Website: crate-barrel
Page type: account-dashboard
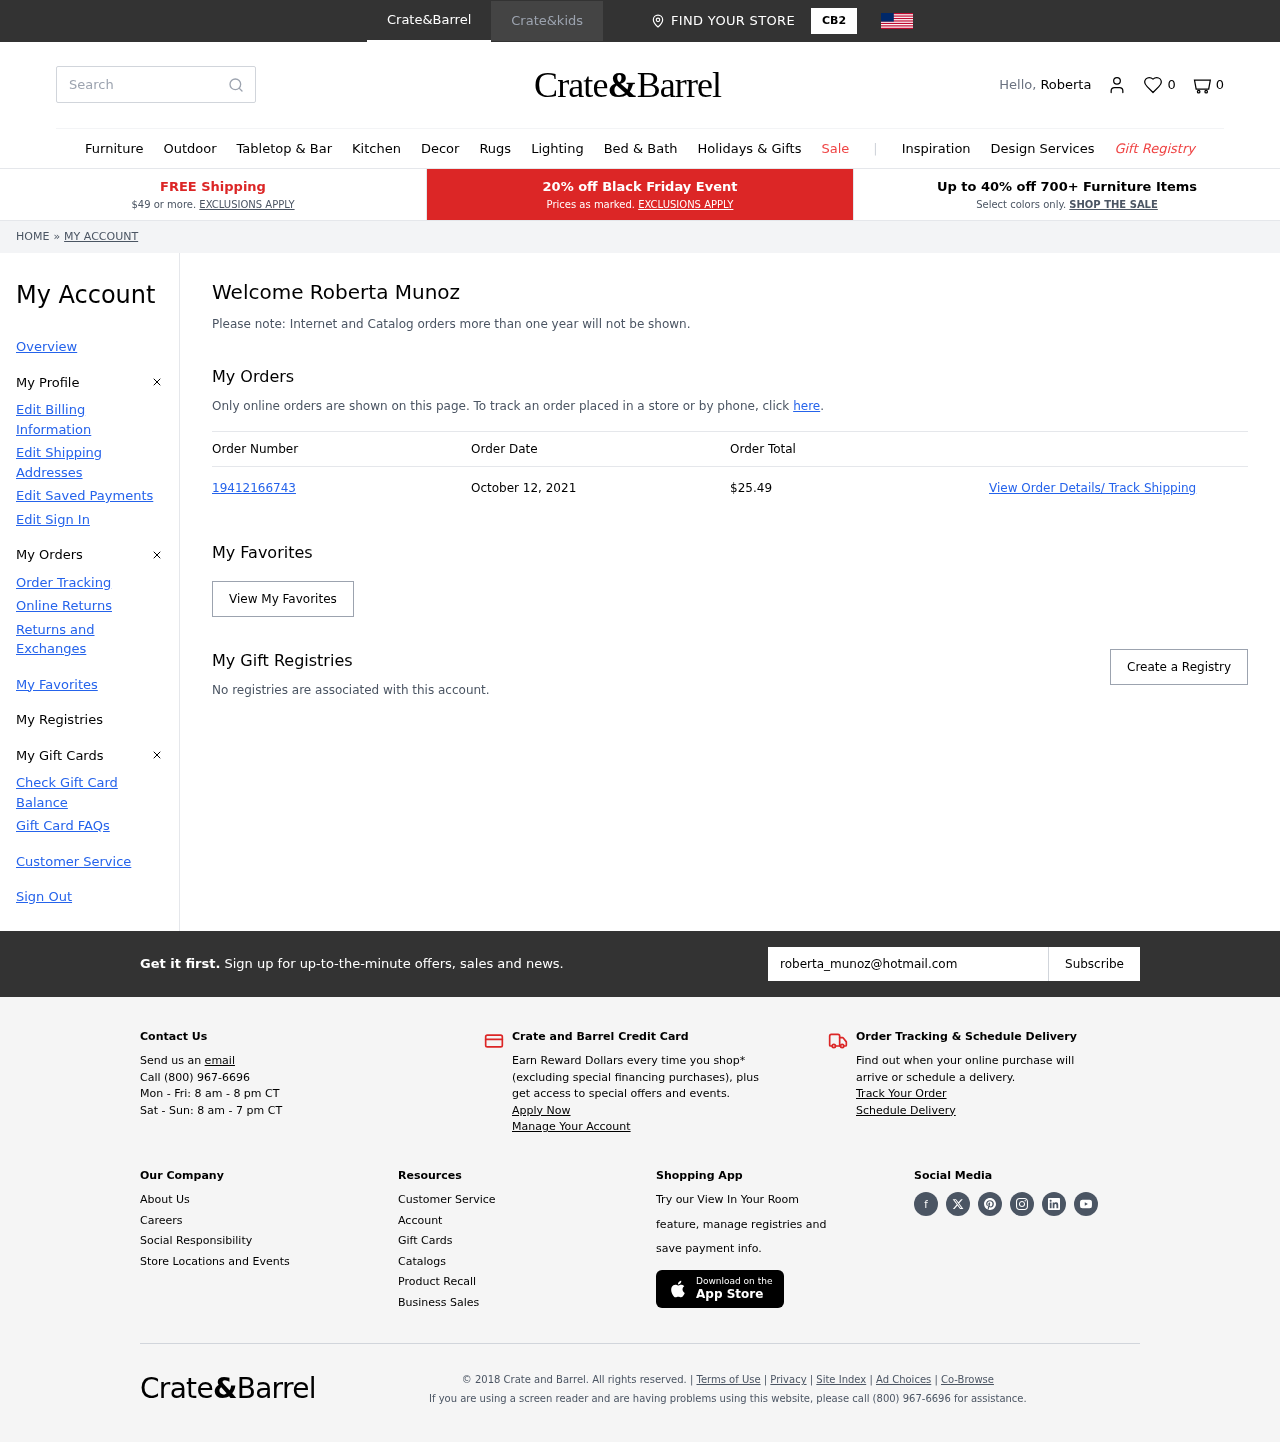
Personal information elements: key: PII_EMAIL
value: roberta_munoz@hotmail.com
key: PII_FIRSTNAME
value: Roberta
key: PII_FULLNAME
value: Roberta Munoz
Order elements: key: ORDER_NUM_ITEMS
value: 0
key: ORDER_NUMBER
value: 19412166743
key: ORDER_DATE
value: October 12, 2021
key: ORDER_TOTAL
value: $25.49
Search elements: key: HEADER_SEARCH
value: Search
Other elements: key: FAVORITES_COUNT
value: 0